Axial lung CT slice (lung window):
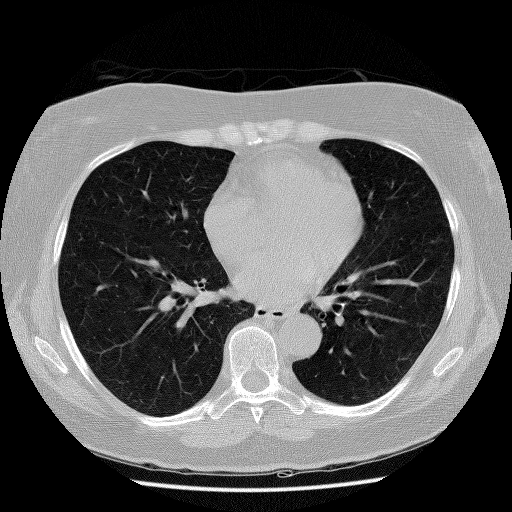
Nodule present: no